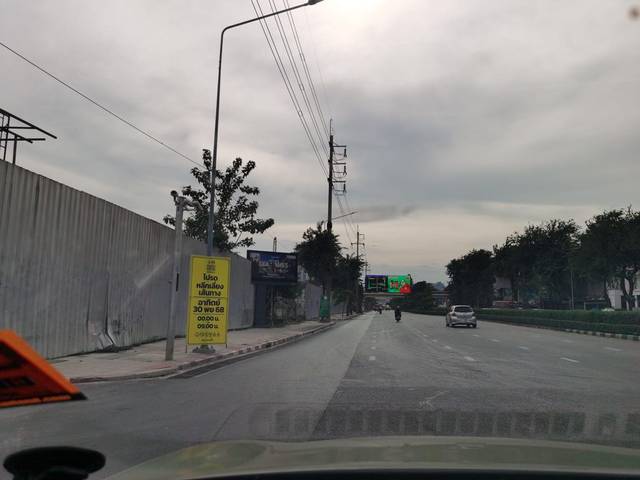
Region: Thailand
Coordinates: 13.762, 100.516